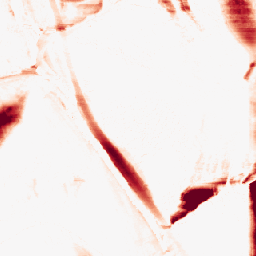
Category: morphological
Decomposition family: morphological_ellipse
Decomposition parameters: operation: opening
width: 5
height: 50
Upsampling method: nearest
Upsampling parameters: scale: 8
Upsampling scale: 8